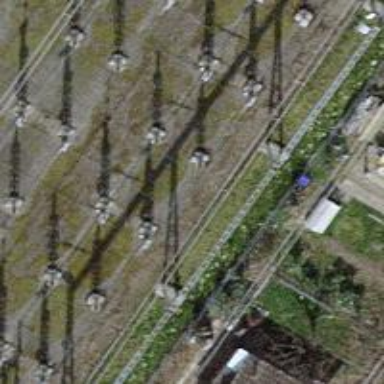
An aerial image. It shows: Busbar power line.